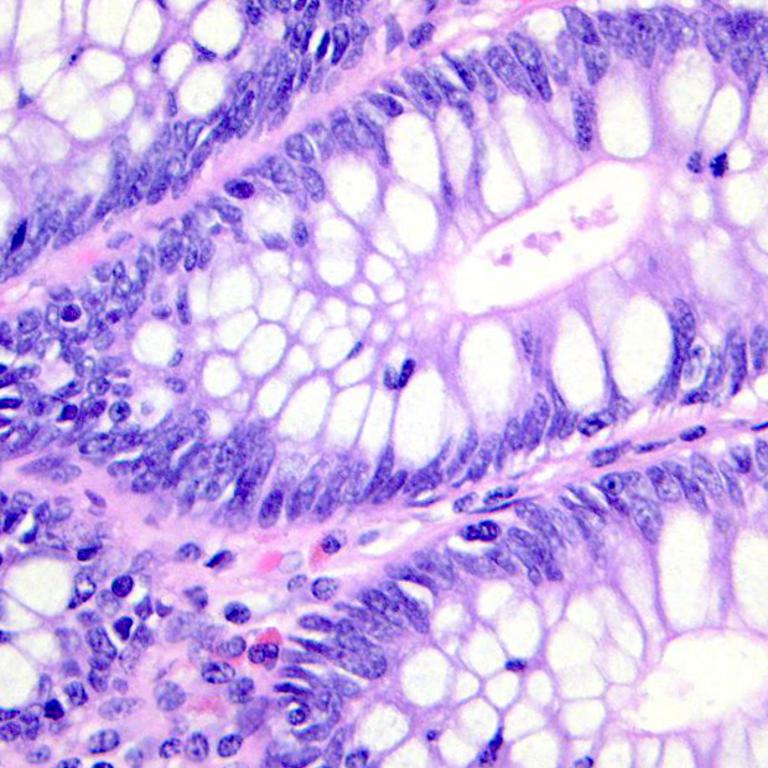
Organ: colon
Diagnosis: benign